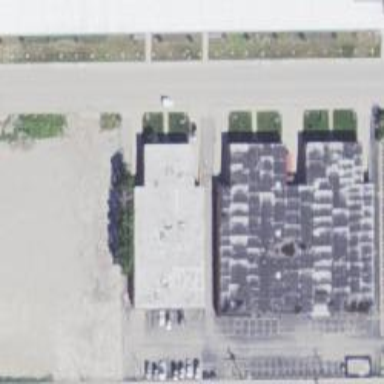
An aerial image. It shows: Industrial building.